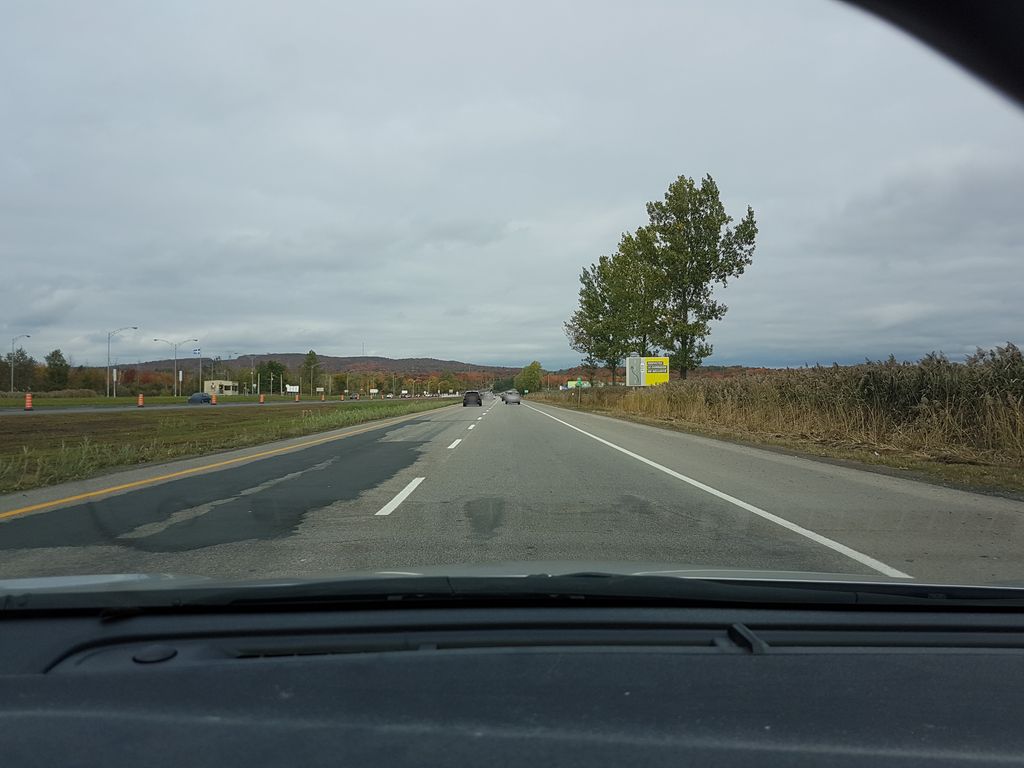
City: quebec_city